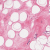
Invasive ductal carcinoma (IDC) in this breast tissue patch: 0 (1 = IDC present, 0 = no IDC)